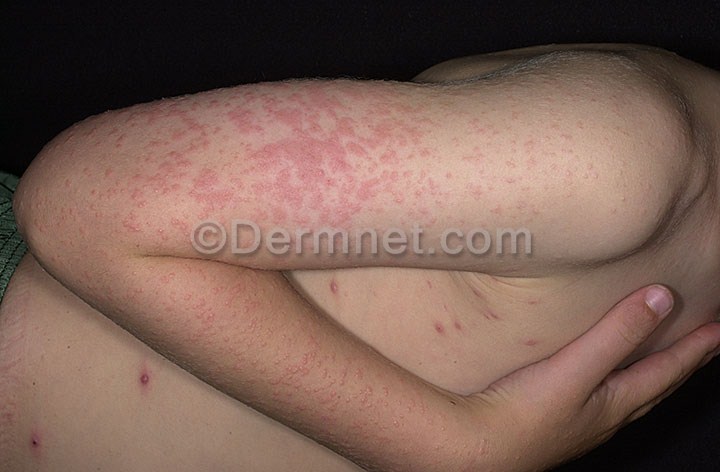
Disease: Exanthems and Drug Eruptions